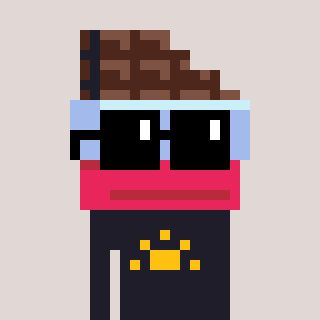
a pixel art character with square black sunglasses, a chocolate-shaped head and a grayscale-colored body on a warm background